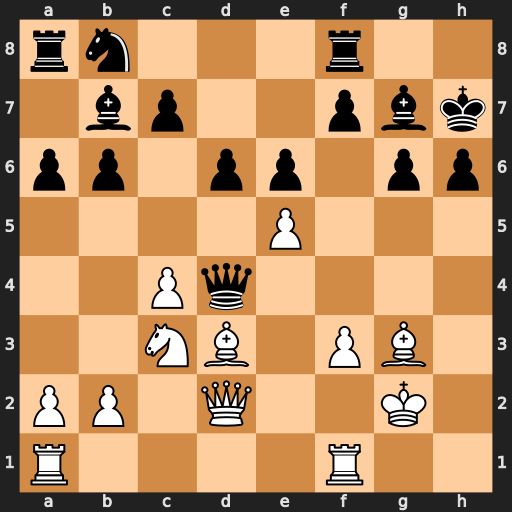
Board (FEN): rn3r2/1bp2pbk/pp1pp1pp/4P3/2Pq4/2NB1PB1/PP1Q2K1/R4R2
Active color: w
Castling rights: -
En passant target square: -
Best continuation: Bxg6+ fxg6 Qxd4